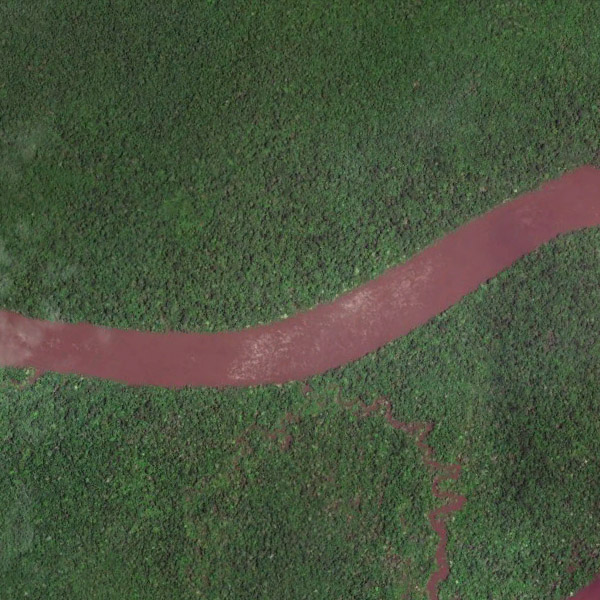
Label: River